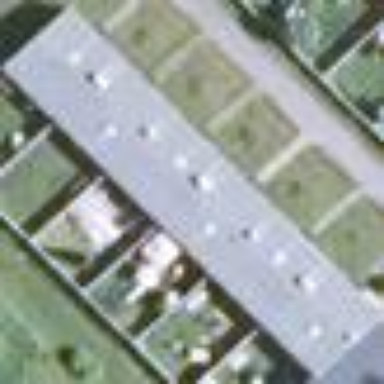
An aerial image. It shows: Terrace building.